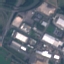
Label: Industrial